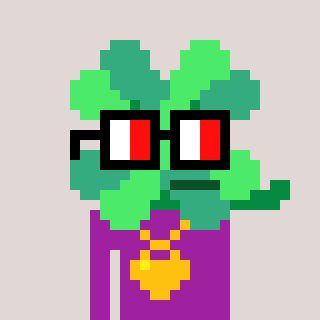
a pixel art character with square glasses with black frames and red eyes, a clover-shaped head and a magenta-colored body on a warm background